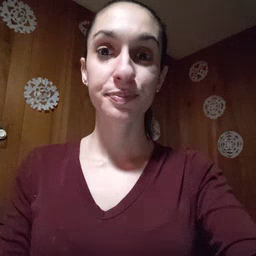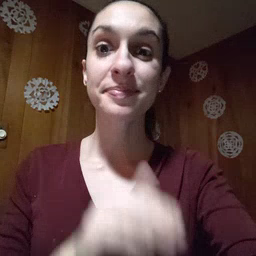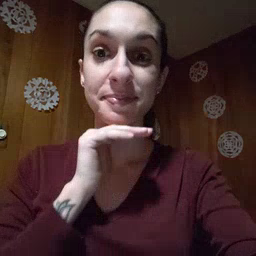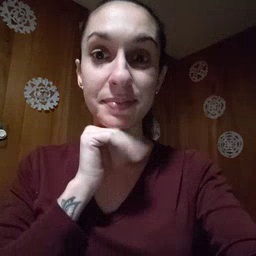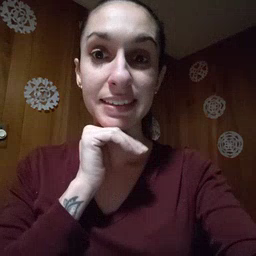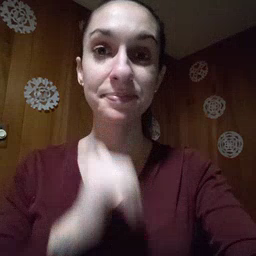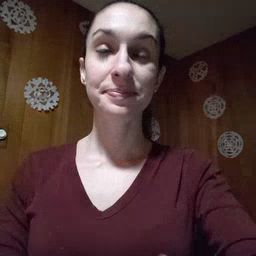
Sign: pig